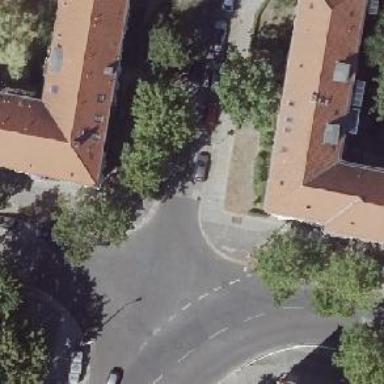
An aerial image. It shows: Unmarked crossing on the road.